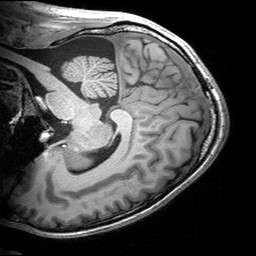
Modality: T1w
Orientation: sagittal
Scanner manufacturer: siemens
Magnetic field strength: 3 T
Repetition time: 2.53 s
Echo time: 0.00299 s